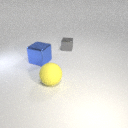
large yellow rubber sphere in front of small gray metal cube